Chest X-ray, PA view. Patient: 59 years old, sex F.
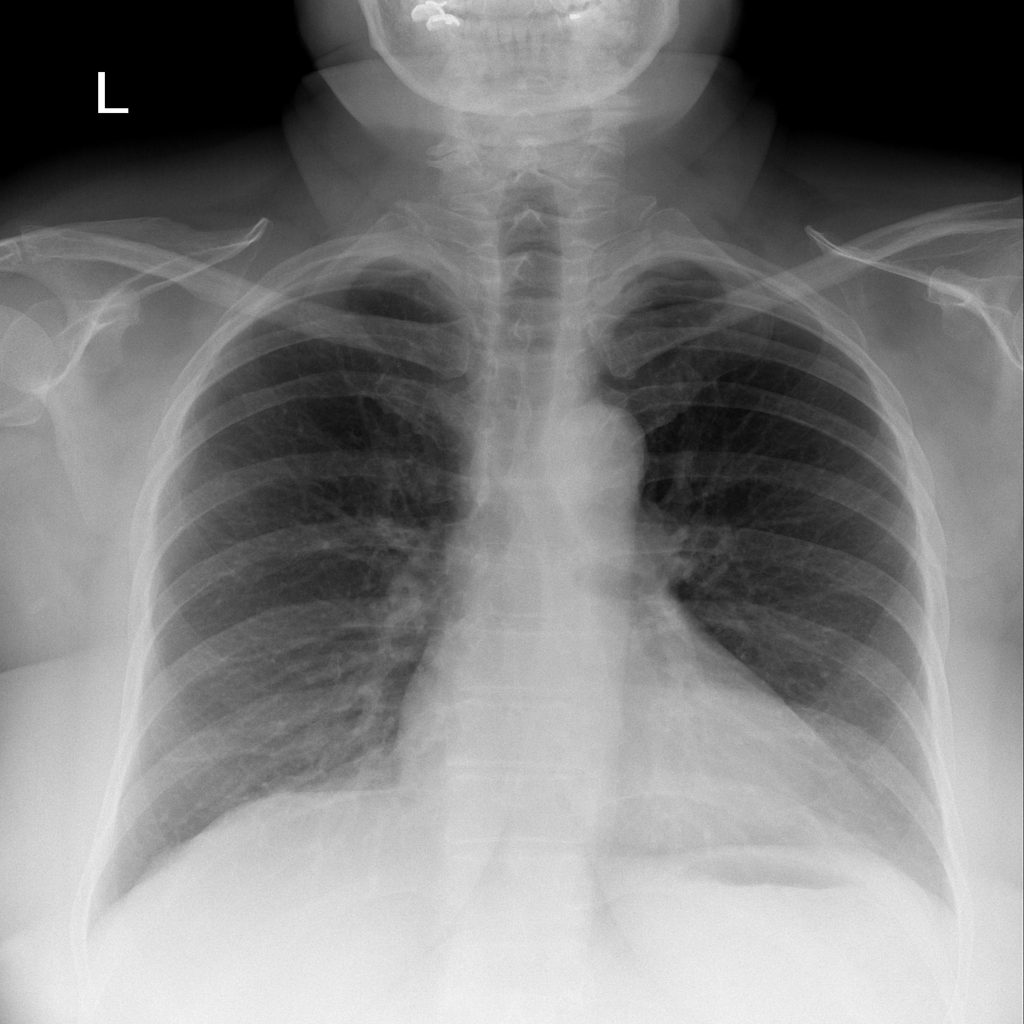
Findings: No Finding